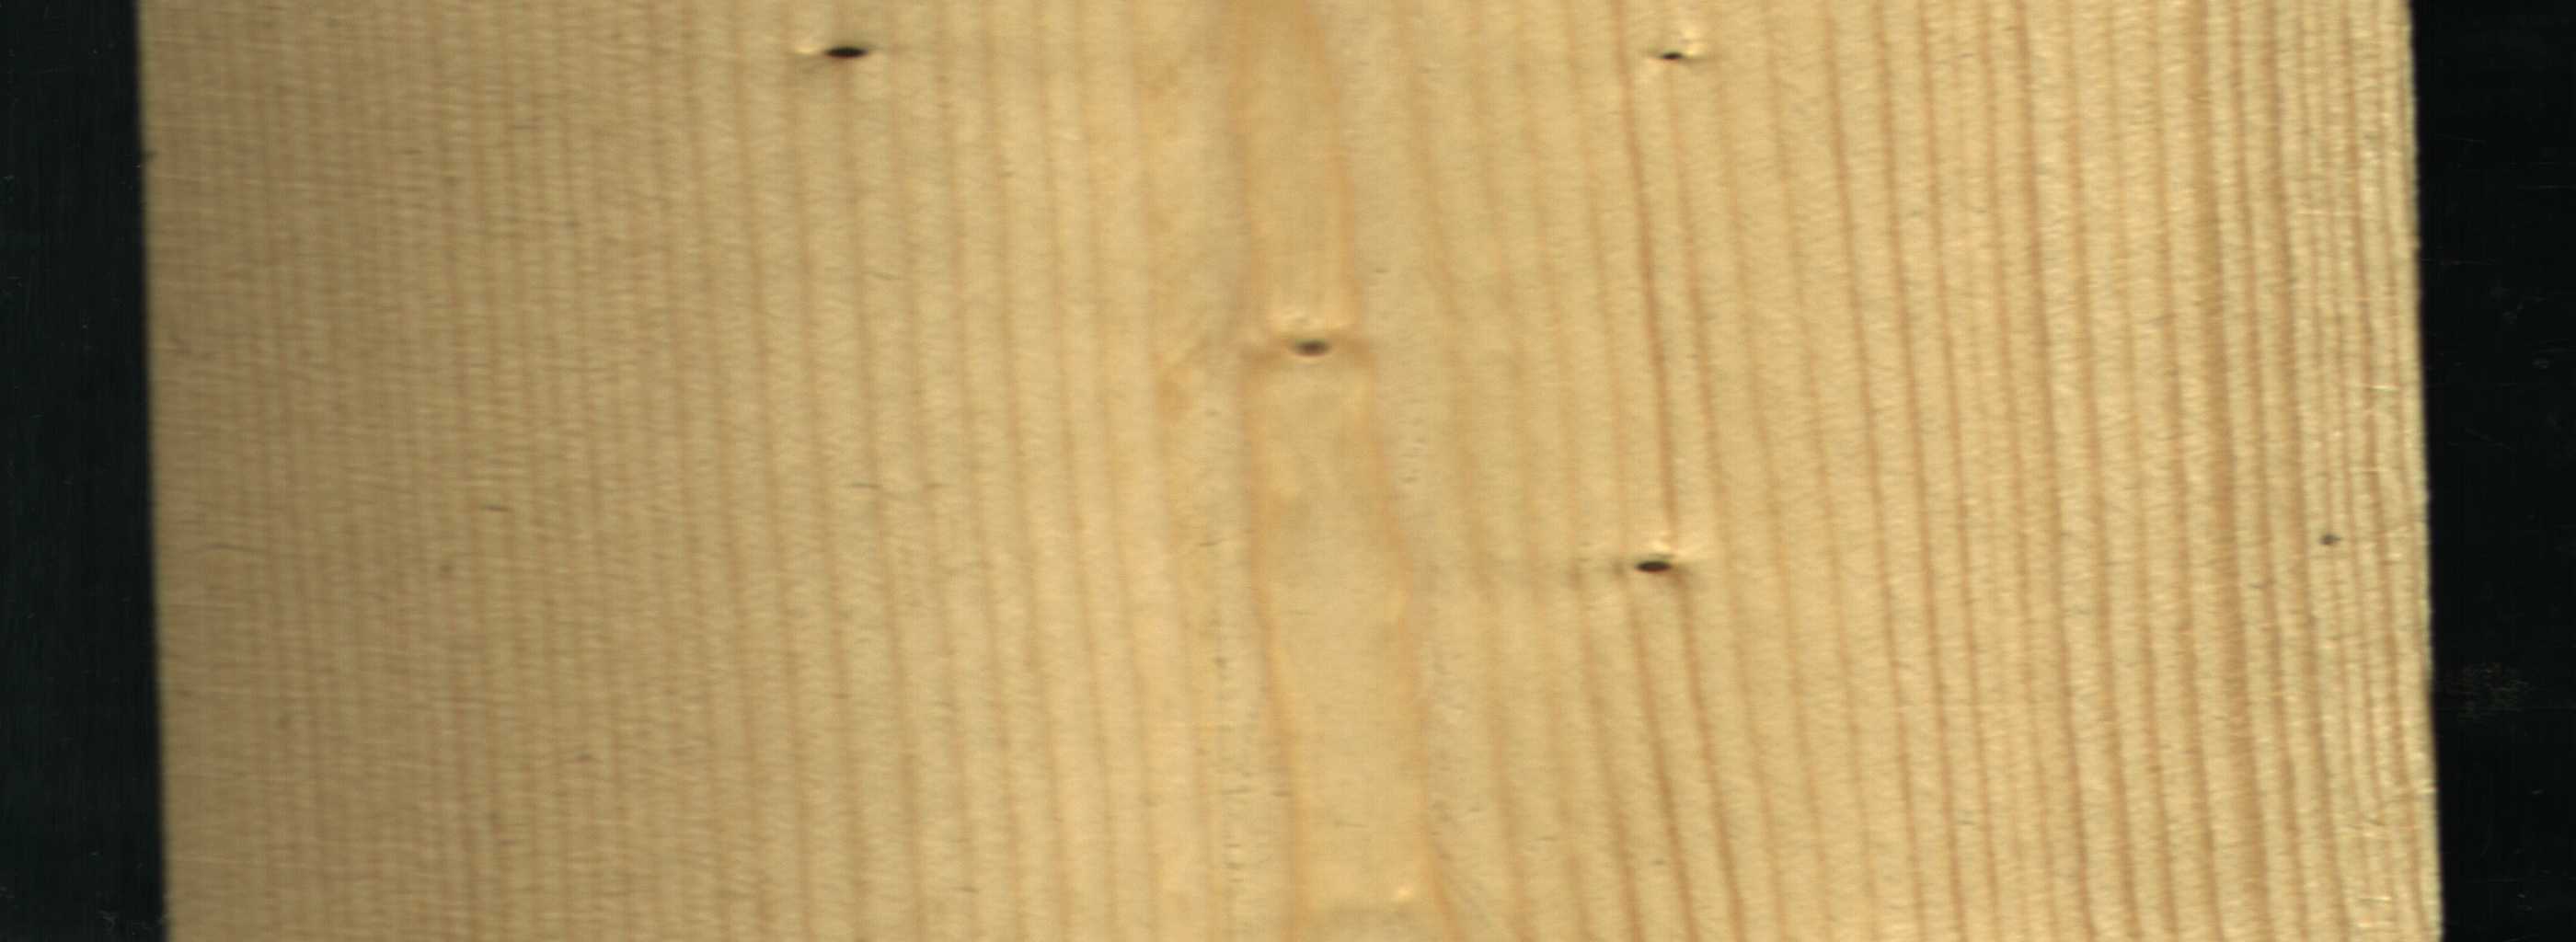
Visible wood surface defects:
Dead_Knot
Dead_Knot
Dead_Knot
Dead_Knot